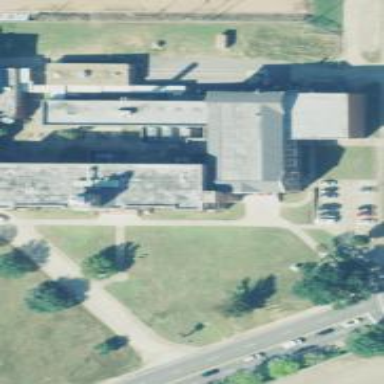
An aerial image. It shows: School building.